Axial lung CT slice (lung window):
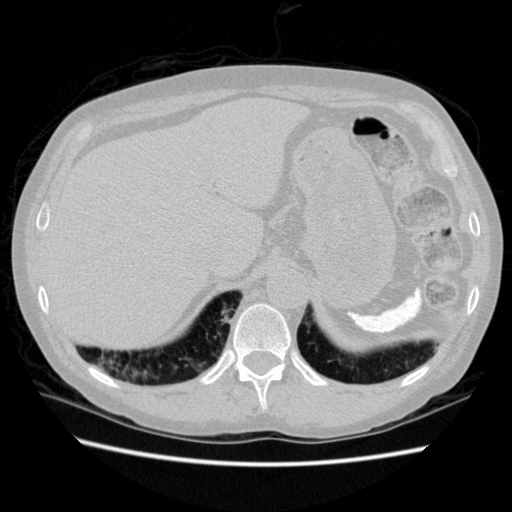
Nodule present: no